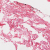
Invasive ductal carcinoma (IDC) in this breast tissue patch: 0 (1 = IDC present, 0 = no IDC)